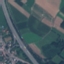
Land use / land cover class: Highway